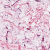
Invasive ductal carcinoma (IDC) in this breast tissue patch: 0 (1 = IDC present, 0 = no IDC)